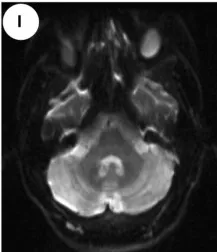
Serial MRI changes at three different time points. (G-I) The third MRI obtained 2 weeks after treatment initiation indicating minimal changes.
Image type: radiology (mri)